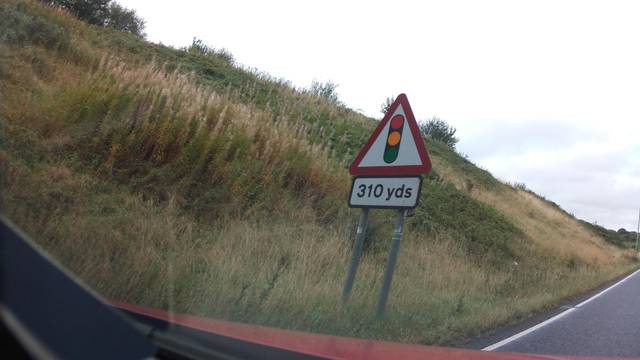
Region: United Kingdom
Coordinates: 53.123, -1.212